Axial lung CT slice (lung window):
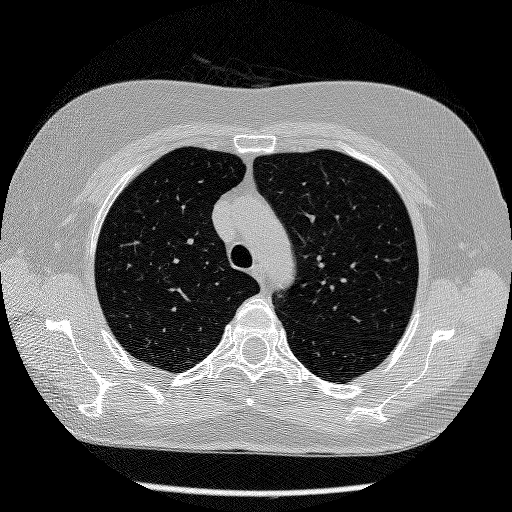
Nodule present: no